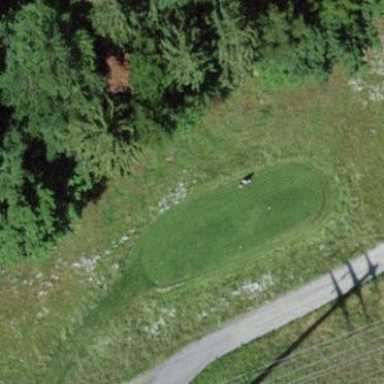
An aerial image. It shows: Golf tee.